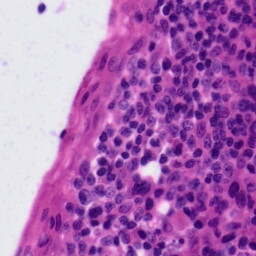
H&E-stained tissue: Tonsil